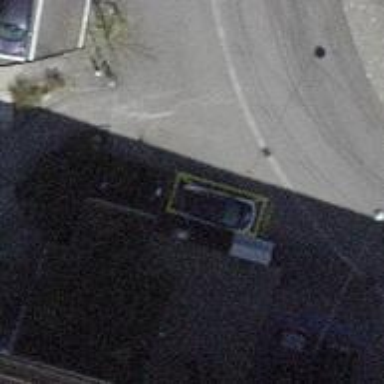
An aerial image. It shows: Car-sharing service available at this location.